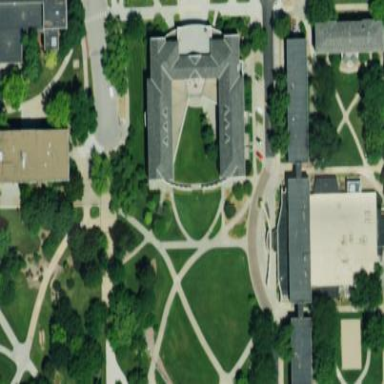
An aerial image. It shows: University building.